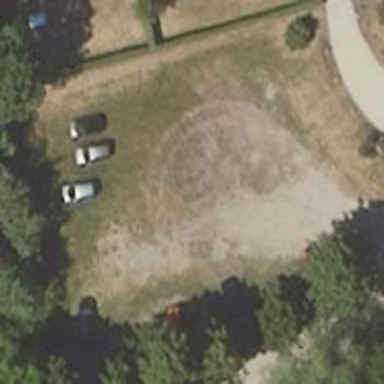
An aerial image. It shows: Parking area.